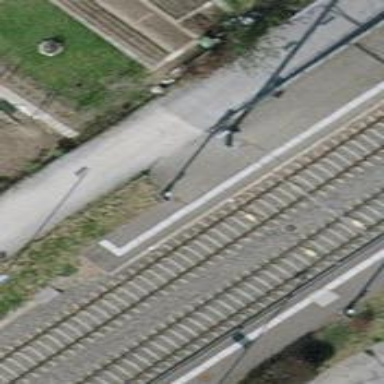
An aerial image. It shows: Footway with ramp.